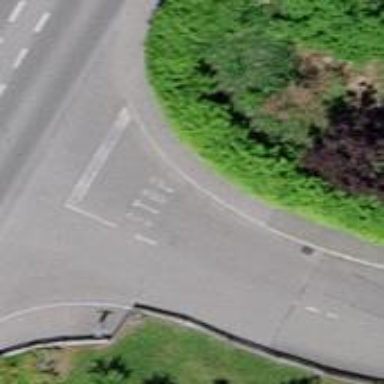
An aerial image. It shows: Marked road crossing.